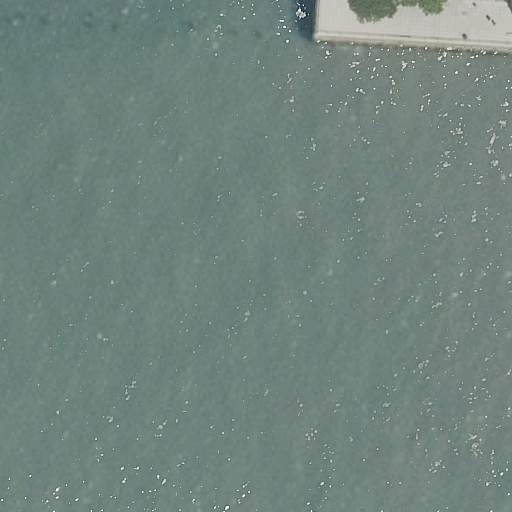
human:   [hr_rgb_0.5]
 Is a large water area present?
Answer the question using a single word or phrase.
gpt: yes

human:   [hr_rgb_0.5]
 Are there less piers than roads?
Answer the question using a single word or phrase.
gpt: no

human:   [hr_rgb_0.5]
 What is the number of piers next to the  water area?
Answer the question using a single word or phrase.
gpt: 1

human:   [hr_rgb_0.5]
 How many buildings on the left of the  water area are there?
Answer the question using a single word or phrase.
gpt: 0

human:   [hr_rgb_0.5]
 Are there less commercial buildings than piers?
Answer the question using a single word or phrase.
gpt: yes

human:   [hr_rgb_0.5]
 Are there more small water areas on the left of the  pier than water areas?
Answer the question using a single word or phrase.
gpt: no

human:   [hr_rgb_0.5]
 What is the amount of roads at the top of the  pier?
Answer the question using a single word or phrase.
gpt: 0

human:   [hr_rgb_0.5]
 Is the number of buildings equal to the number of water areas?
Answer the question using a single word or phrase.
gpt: no

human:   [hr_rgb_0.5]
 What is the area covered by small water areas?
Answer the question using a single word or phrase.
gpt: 0m2

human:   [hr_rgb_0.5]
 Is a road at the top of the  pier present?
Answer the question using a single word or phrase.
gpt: no

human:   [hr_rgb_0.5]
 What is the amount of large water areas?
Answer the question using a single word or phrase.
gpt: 1

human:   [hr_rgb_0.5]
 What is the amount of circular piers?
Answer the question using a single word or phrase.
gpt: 0

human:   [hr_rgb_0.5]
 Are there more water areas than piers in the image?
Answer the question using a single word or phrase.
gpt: no

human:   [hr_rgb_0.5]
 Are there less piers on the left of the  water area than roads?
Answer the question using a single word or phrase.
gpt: yes

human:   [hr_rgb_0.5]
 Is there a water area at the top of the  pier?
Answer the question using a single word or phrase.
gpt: no

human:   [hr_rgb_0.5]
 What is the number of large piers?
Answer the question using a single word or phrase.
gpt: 1

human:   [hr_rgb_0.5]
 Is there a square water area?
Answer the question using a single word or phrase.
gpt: no

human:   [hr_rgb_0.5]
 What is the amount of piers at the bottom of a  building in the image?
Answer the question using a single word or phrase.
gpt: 0

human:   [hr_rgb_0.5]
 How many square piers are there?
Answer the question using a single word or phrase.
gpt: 0

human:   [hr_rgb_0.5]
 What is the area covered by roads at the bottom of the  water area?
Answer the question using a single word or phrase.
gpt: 0m2

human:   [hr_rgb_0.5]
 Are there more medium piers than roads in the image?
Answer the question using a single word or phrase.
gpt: no

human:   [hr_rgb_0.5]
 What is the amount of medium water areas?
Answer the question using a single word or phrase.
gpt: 0

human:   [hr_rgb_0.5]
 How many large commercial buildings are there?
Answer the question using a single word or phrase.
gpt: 0

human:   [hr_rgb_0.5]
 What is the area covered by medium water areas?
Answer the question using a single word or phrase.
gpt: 0m2

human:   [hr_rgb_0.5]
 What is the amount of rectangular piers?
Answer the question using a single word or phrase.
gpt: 1

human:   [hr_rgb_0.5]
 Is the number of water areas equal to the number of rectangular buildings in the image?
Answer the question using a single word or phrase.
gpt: no

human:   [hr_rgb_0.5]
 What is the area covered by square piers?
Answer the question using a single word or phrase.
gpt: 0m2

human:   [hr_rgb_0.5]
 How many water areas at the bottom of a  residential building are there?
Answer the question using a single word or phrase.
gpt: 0

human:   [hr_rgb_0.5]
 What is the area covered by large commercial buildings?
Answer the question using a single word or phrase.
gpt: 0m2

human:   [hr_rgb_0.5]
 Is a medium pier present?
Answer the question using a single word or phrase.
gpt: no

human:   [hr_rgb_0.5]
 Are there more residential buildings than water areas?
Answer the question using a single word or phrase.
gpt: no

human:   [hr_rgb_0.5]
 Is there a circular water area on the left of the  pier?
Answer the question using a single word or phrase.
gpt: no

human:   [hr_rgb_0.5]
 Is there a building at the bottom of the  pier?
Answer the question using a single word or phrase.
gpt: no

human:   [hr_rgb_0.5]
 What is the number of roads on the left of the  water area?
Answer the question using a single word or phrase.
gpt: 0

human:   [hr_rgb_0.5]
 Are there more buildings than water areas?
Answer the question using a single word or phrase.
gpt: no

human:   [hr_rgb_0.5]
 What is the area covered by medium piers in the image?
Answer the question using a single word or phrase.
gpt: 0m2